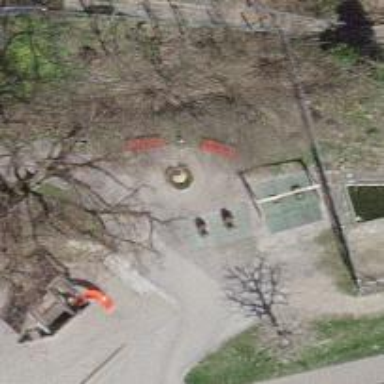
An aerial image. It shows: Bench for seating.